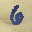
Label: 6